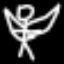
Label: angel